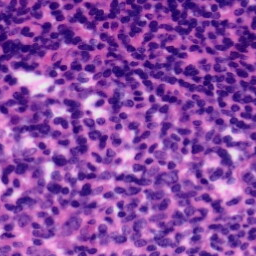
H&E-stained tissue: Tonsil